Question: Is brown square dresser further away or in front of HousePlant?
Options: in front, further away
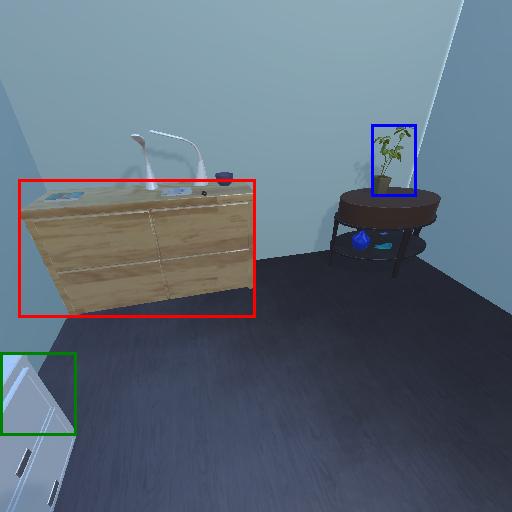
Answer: in front